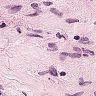
Metastatic tissue present: no